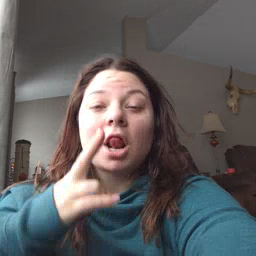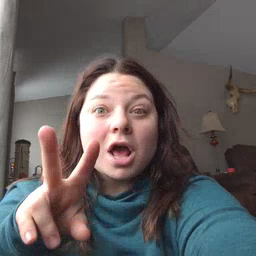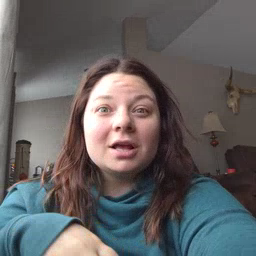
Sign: look